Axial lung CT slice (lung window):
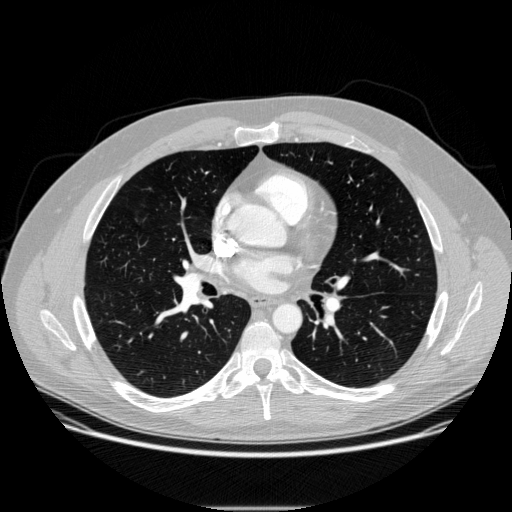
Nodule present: no